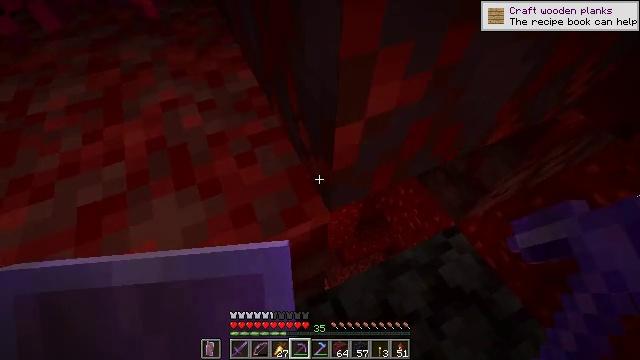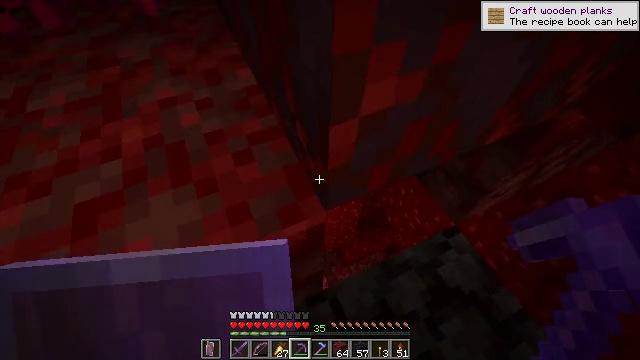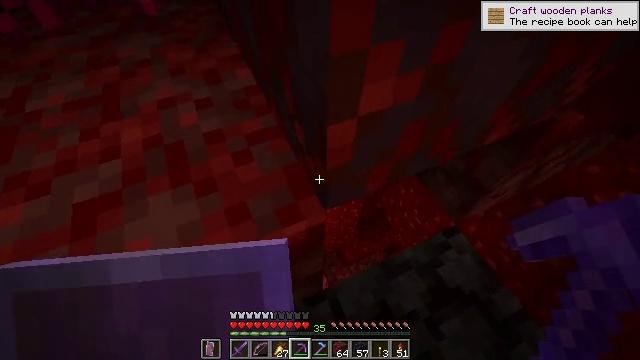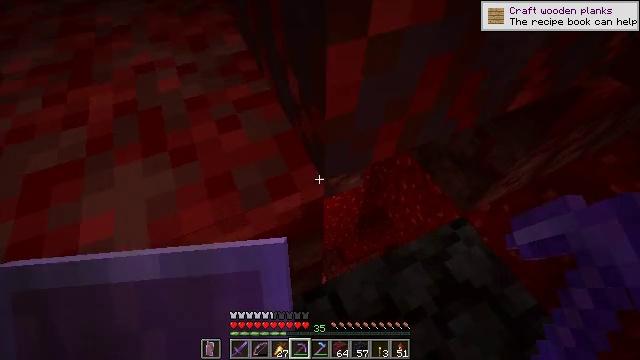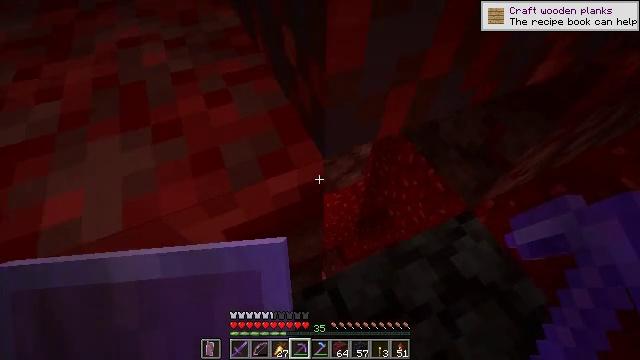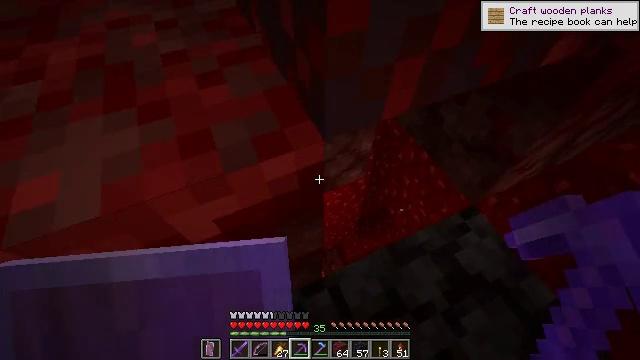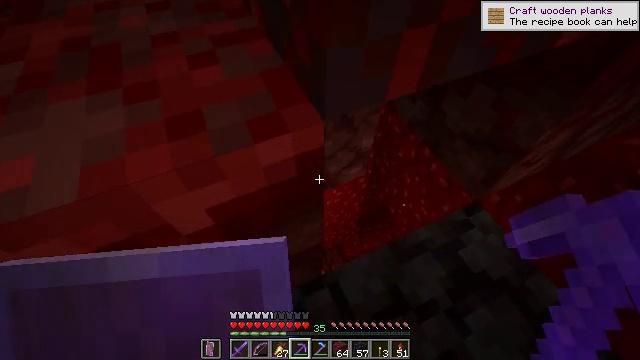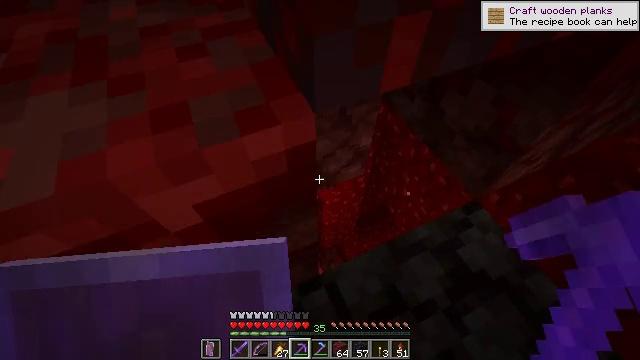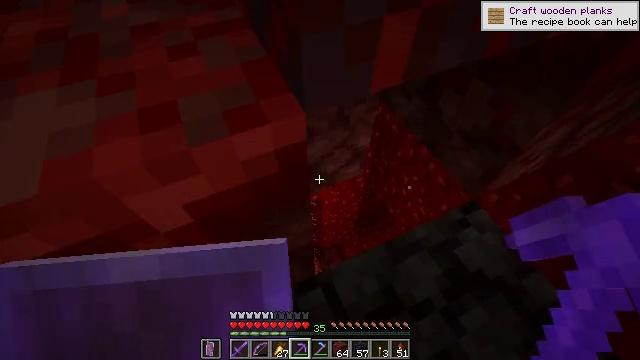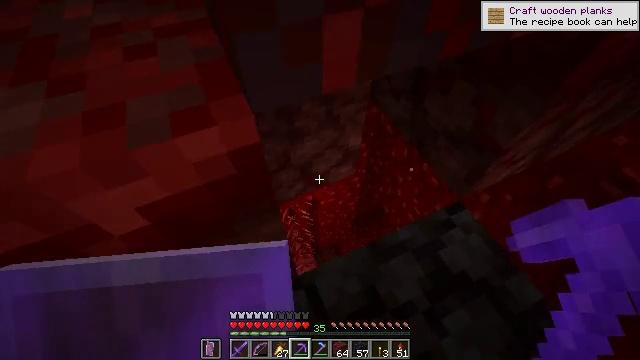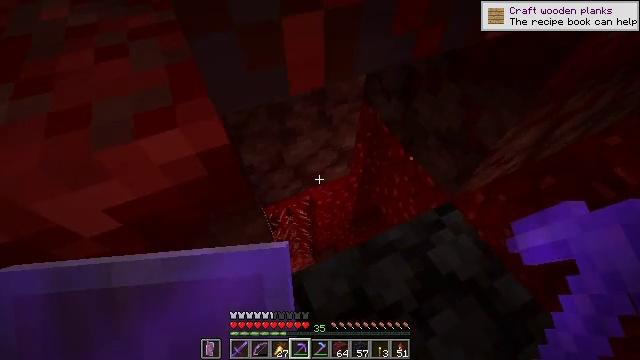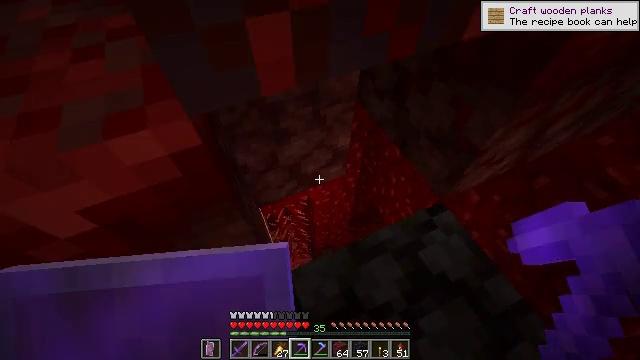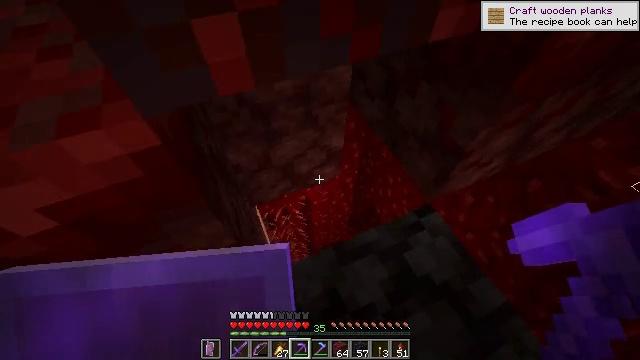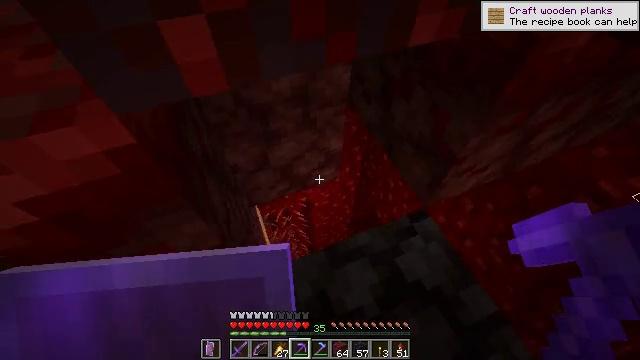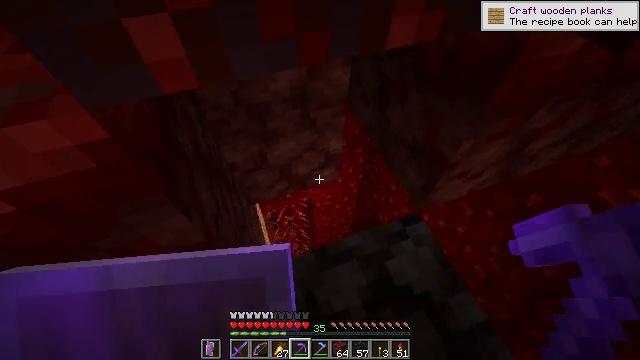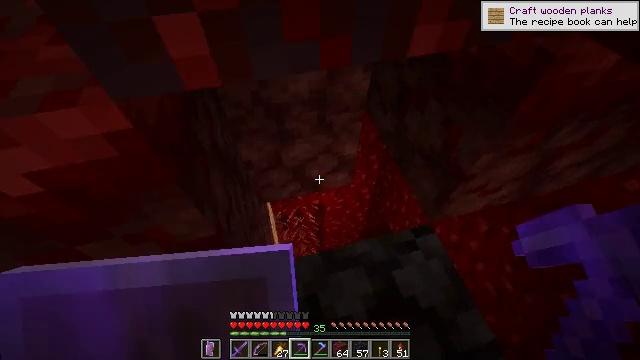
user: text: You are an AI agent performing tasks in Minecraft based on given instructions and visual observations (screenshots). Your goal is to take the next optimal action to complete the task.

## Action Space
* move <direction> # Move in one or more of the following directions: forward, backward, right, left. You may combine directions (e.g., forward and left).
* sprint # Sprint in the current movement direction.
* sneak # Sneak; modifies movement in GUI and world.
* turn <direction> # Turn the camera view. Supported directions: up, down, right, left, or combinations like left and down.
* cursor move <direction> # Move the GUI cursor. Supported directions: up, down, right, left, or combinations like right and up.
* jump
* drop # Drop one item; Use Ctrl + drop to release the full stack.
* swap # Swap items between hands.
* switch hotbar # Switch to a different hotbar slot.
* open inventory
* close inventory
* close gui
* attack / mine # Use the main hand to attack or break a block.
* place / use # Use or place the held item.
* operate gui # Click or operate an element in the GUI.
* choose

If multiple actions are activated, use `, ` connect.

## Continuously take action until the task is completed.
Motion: motion action
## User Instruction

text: Gather crimson stem from a crimson forest.
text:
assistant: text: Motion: no_op
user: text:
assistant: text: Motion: sneak
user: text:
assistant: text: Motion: sneak
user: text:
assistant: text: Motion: sneak
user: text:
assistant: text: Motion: sneak
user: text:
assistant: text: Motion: sneak
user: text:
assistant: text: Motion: move right, sneak
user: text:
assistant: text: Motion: move right, sneak
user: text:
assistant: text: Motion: move right, sneak
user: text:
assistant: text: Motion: move right, sneak
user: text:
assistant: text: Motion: move right, sneak
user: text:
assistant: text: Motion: move right, sneak
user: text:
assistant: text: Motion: move right, sneak, turn left
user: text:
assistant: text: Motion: move right, sneak, turn left
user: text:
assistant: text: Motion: move right, sneak, turn left
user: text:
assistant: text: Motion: move right, sneak, turn left
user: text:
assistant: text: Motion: move right, sneak
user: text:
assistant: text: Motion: sneak, turn left
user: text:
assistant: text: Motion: sneak, turn left and up
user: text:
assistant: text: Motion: sneak, turn left and up
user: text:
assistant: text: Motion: sneak, turn left and up
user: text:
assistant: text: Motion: sneak, turn left and up
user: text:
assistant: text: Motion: sneak, turn up
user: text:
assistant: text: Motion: sneak, turn up
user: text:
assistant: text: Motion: sneak, turn left and up
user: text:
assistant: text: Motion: sneak
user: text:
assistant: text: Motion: sneak
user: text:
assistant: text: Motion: sneak
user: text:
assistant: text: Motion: sneak
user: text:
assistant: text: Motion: sneak